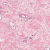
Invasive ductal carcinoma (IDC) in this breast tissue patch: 0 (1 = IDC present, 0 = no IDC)